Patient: sex F, age 61
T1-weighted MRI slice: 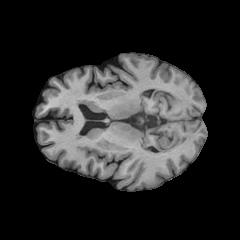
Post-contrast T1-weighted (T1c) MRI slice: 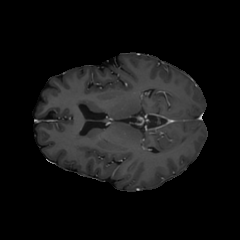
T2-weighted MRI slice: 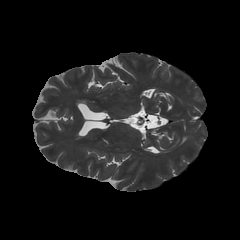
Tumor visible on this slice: no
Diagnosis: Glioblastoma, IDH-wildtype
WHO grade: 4